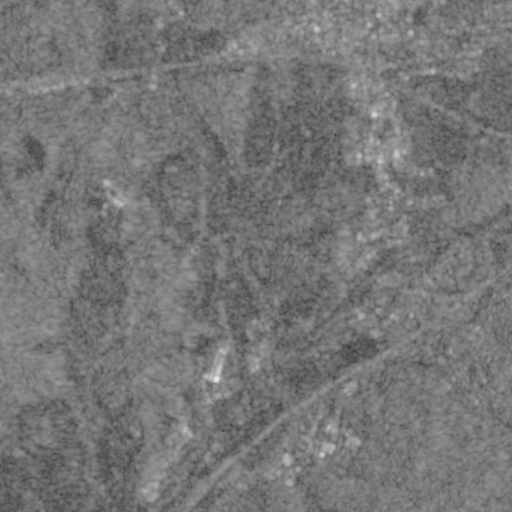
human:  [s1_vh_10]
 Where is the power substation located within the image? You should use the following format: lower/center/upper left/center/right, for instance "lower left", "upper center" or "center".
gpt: The power substation is located in the upper right of the image.
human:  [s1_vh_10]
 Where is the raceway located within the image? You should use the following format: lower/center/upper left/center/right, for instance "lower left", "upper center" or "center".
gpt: The raceway is located in the upper left of the image.
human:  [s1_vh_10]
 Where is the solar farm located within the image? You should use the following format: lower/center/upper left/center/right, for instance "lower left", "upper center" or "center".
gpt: The solar farm is located in the lower right of the image.
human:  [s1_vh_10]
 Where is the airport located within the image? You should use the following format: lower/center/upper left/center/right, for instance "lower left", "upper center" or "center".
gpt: There is no airport in the image.

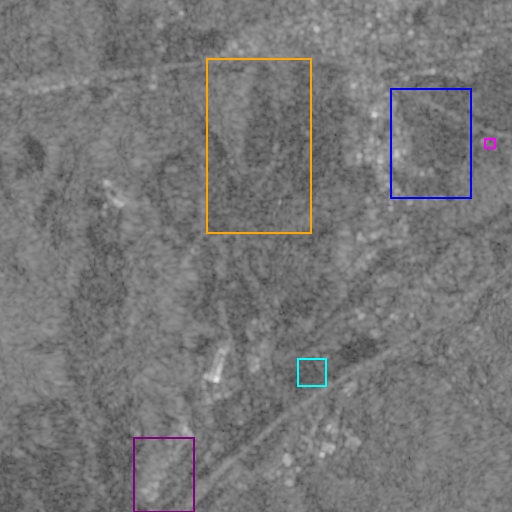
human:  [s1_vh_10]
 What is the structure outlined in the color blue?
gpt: The structure outlined in blue is a crop field.
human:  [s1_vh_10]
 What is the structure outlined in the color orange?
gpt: The structure outlined in orange is a park.
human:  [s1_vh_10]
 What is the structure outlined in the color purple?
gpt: The structure outlined in purple is a parking lot.
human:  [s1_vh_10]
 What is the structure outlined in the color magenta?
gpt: The structure outlined in magenta is a power substation.
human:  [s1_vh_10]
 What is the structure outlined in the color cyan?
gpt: The structure outlined in cyan is a solar farm.
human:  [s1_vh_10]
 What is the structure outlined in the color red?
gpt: There is no red outline.